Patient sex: M
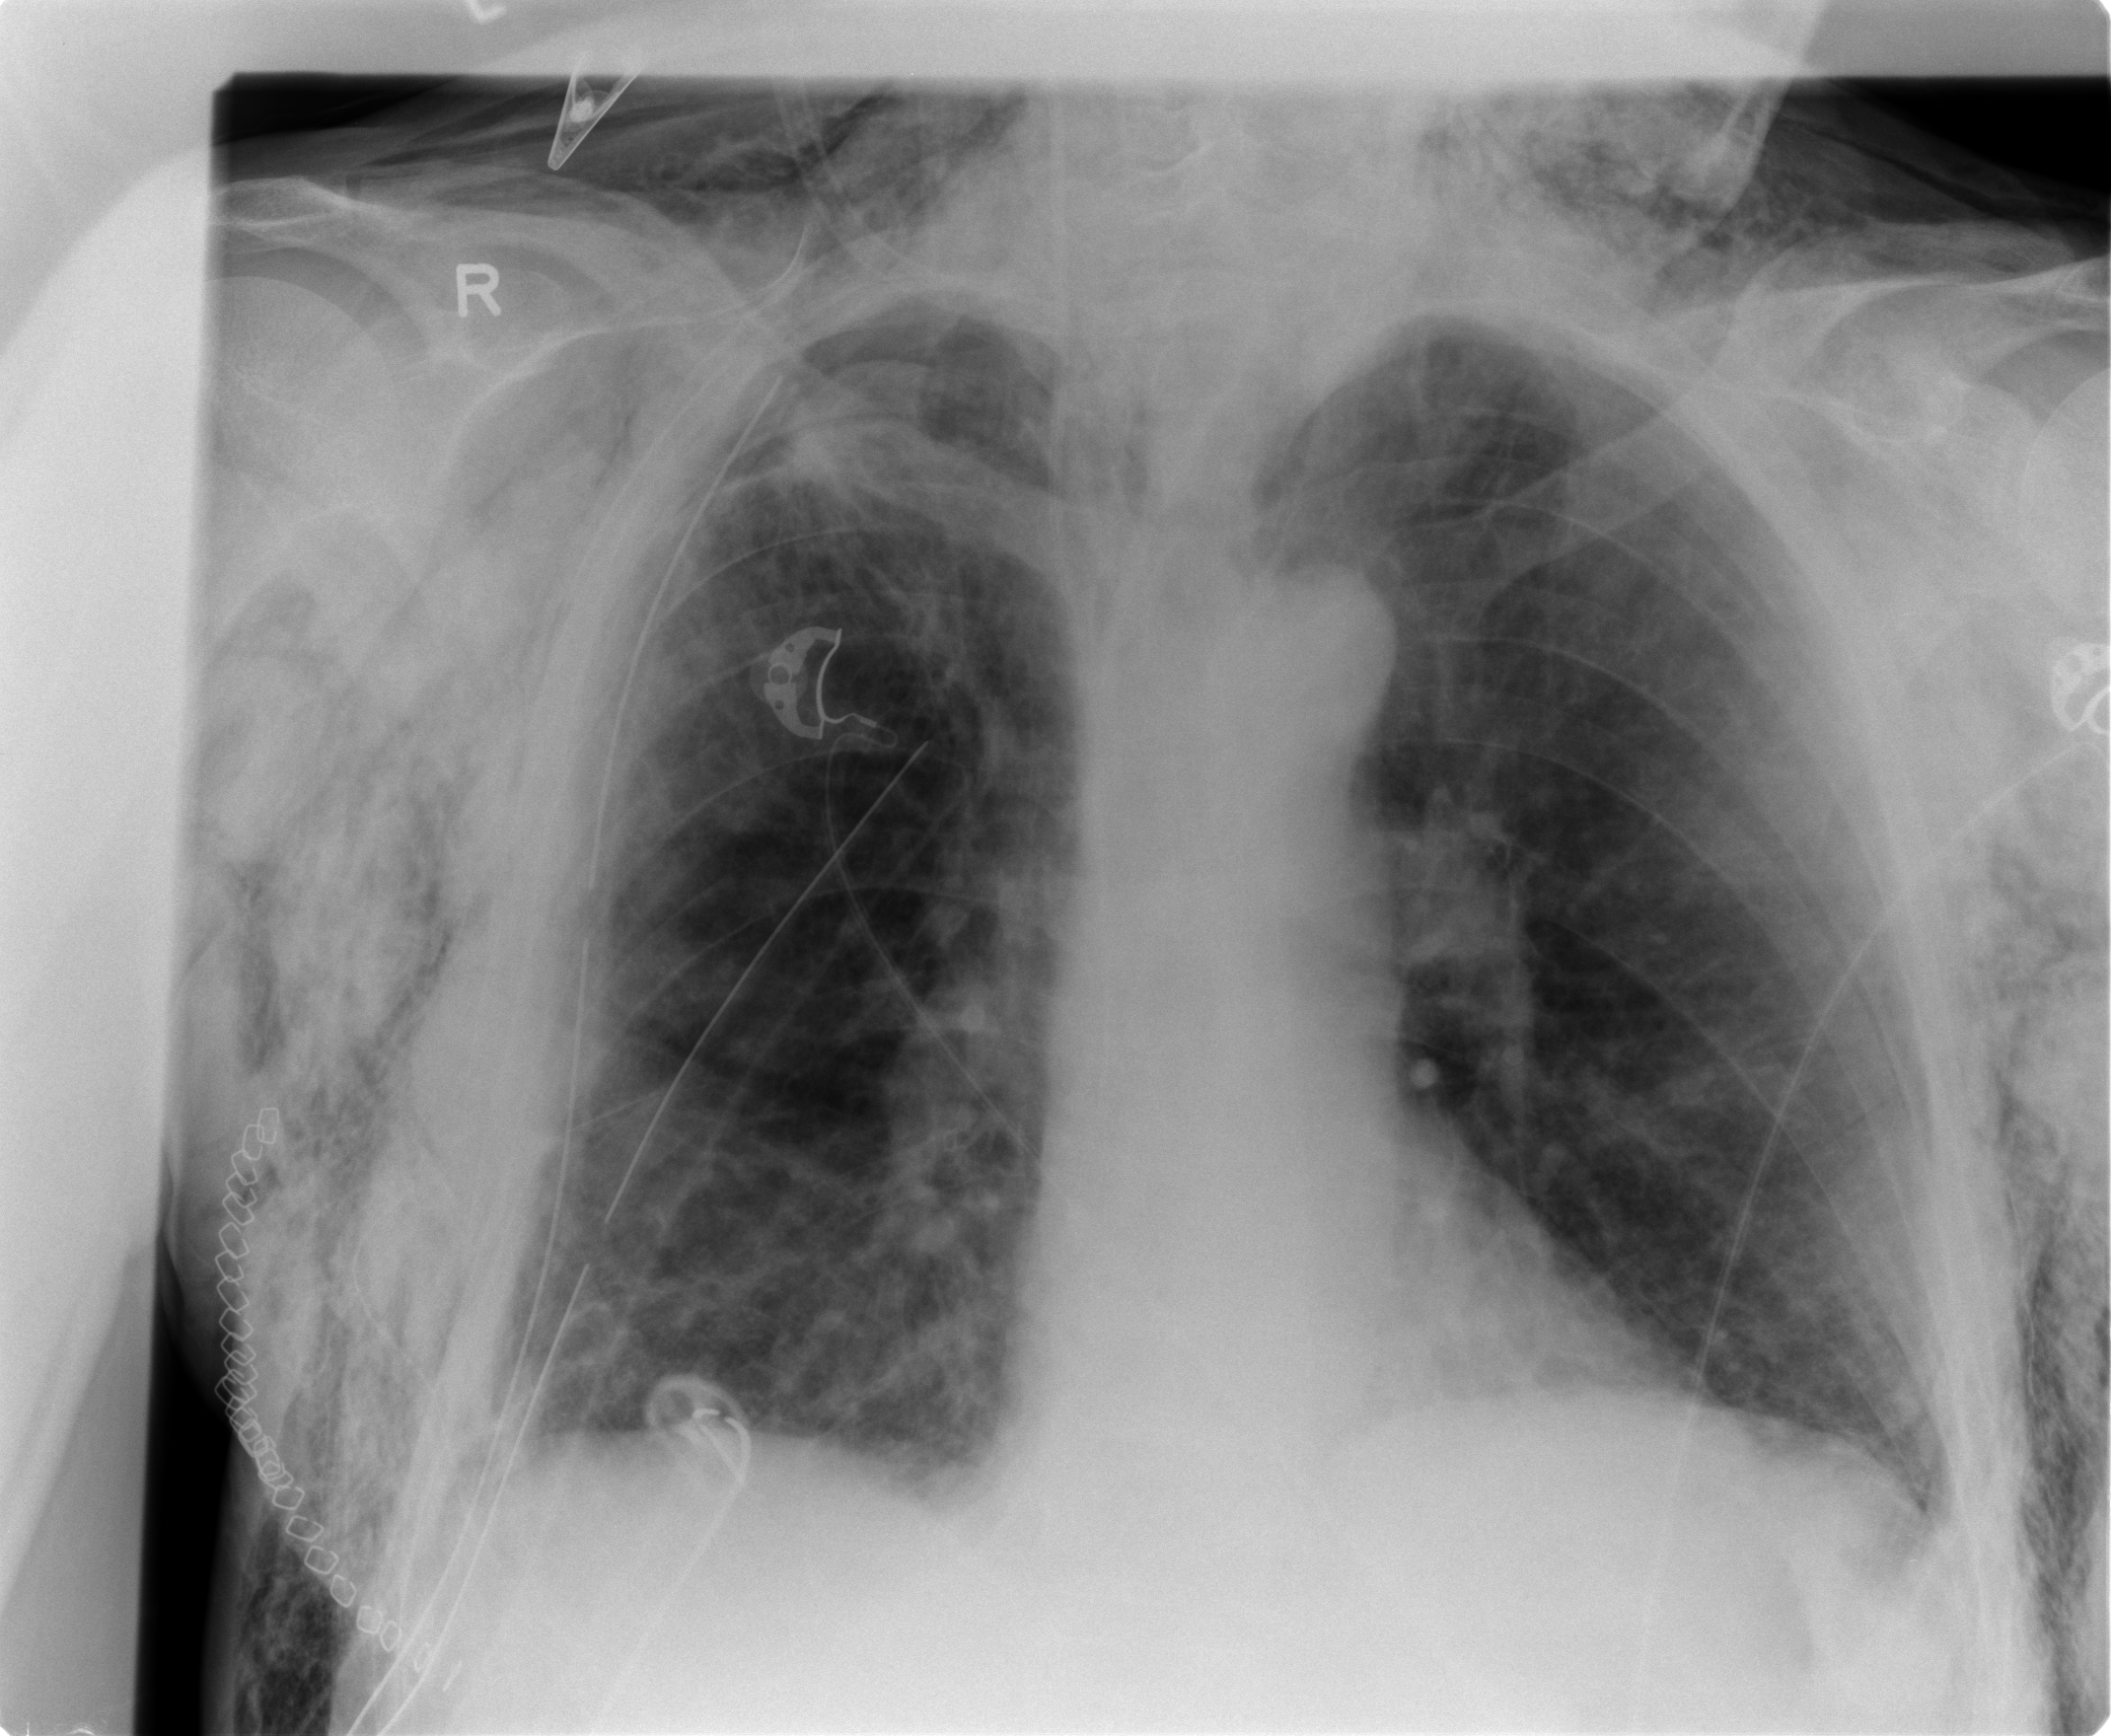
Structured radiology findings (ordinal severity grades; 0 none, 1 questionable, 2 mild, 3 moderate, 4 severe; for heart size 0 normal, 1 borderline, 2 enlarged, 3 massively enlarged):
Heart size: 0
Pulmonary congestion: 0
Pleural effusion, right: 0
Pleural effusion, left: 0
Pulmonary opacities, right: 0
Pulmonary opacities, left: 0
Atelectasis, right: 2
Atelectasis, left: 0